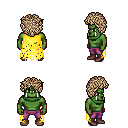
a pixel art fantasy rpg character, male body template, orc, green skin, yellow tattered cape, magenta pants, white blonde curly afro hairstyle, maroon shoes, four views (front, back, left, right), 2x2 character sprite sheet, small pixel art, hard edges, no anti-aliasing